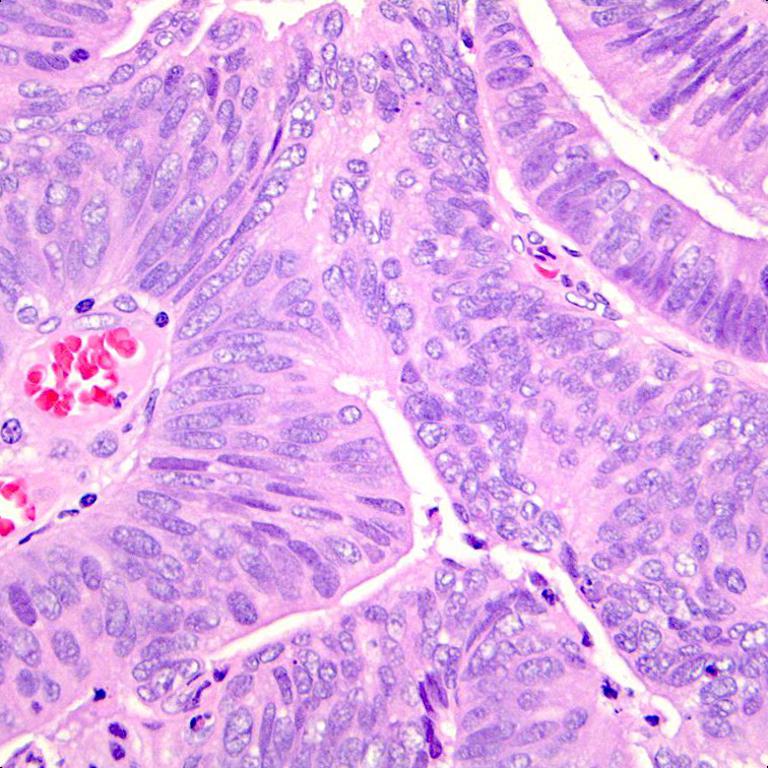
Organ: colon
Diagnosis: adenocarcinomas